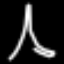
Label: The Eiffel Tower